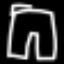
Label: pants